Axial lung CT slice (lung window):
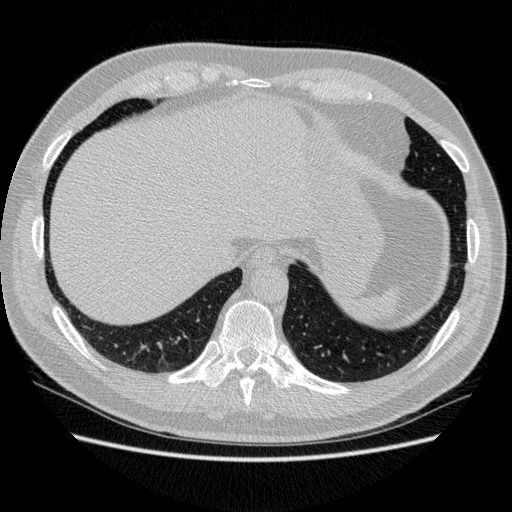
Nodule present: no